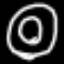
Label: donut